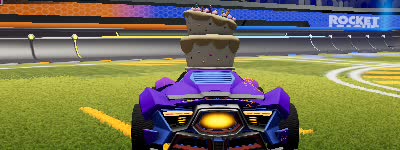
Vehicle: werewolf